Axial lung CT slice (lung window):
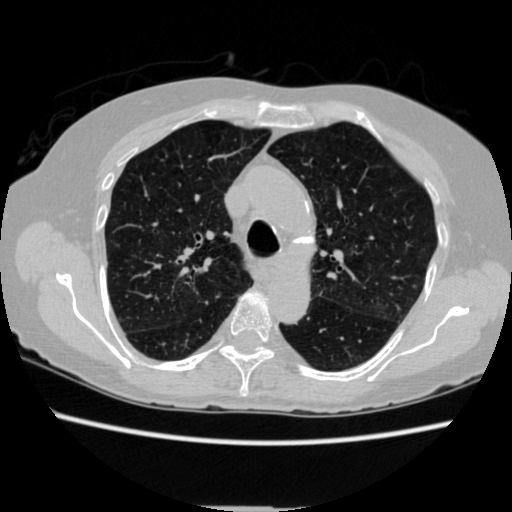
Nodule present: no